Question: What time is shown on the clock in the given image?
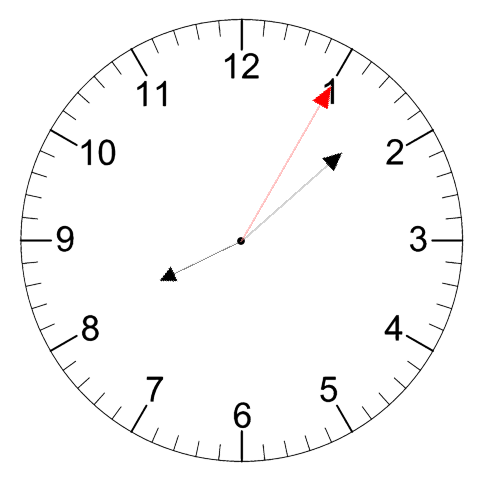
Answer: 08:08:05